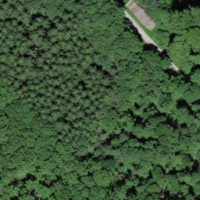
EUNIS habitat code: 44
Species observed at this site:
Aegopodium podagraria